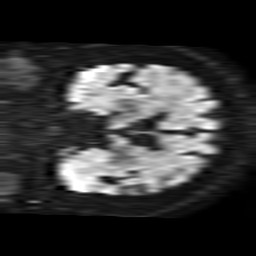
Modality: TRACE
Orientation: coronal
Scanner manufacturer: philips
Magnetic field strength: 1.5 T
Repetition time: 3.395 s
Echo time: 0.06922 s